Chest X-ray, AP view. Patient: 49 years old, sex F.
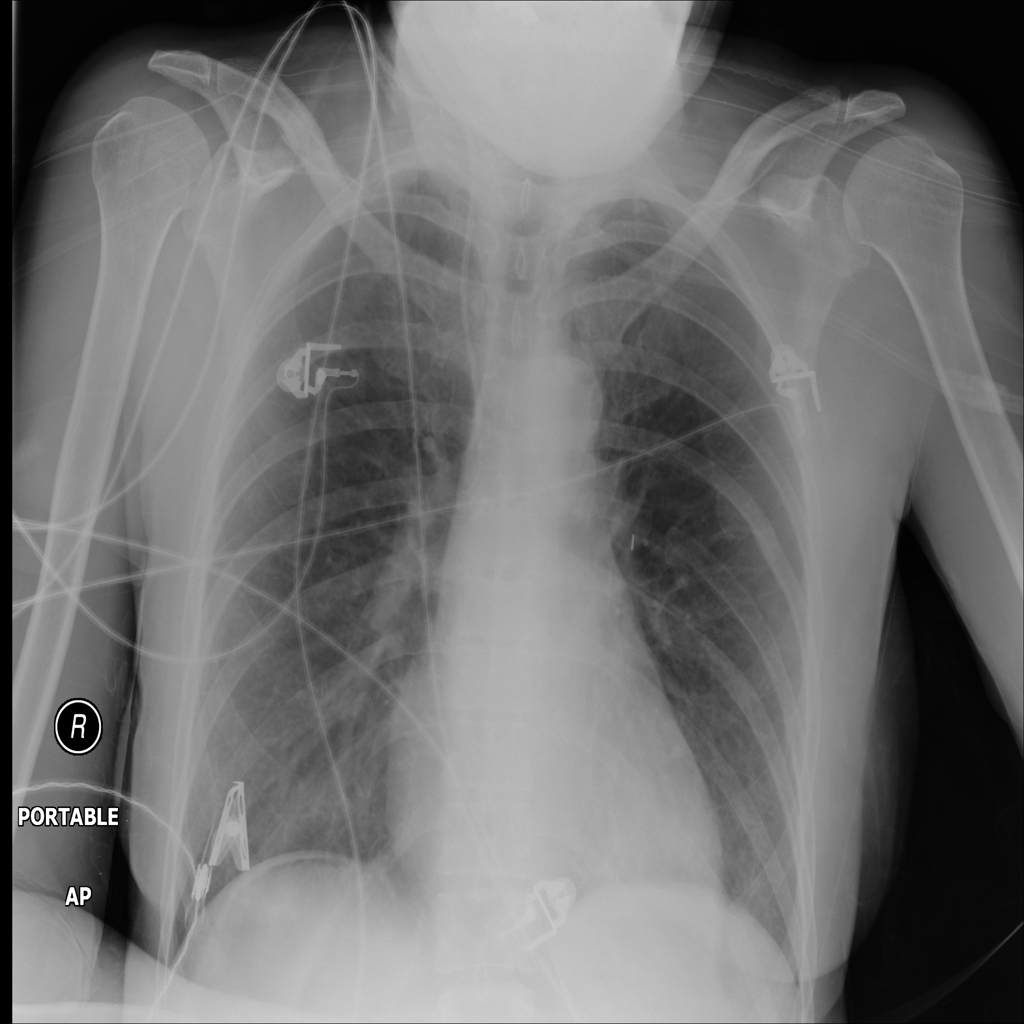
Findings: No Finding